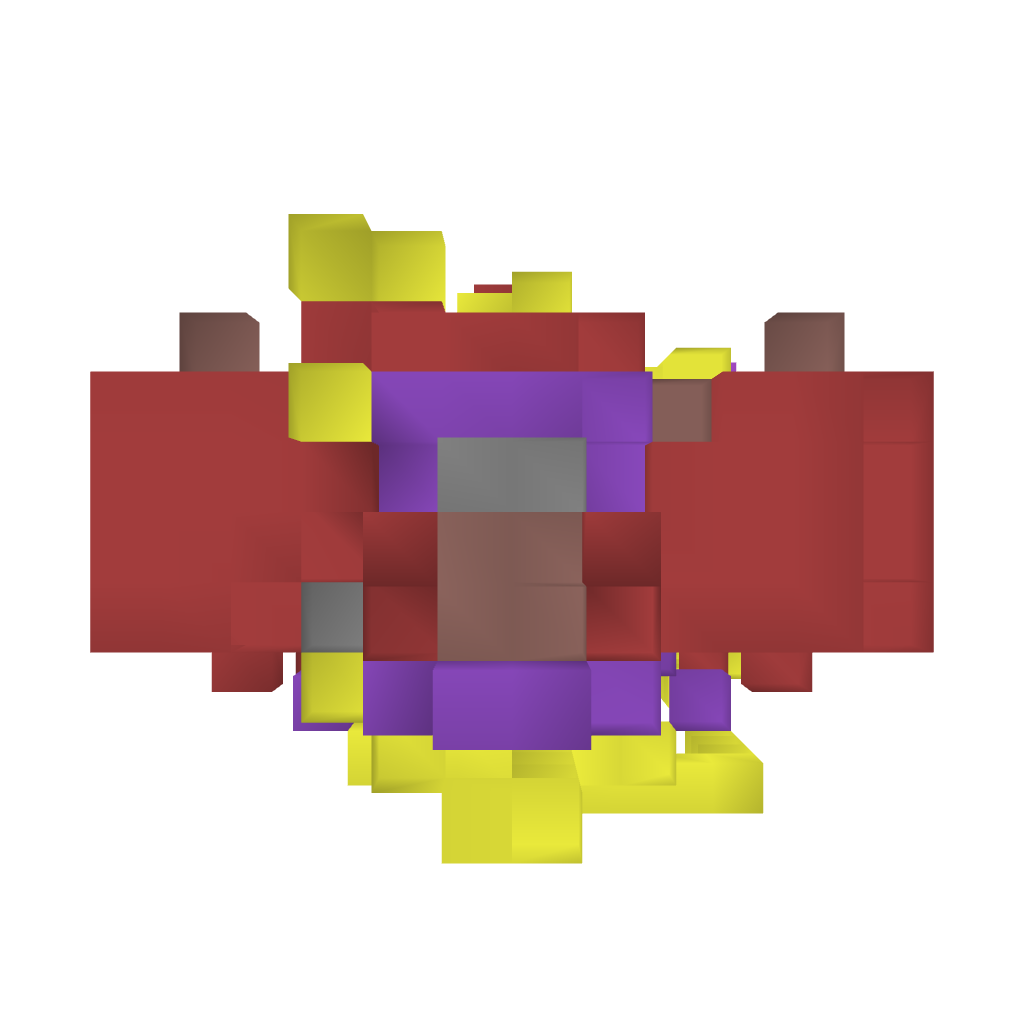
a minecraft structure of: NetherBoat Mecanism bad low quality